Field crop: maize
Growth stage: 1
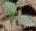
Species: datura